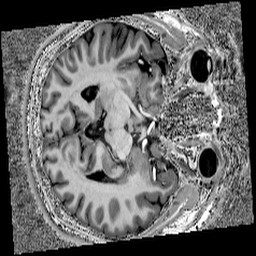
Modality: T1w
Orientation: axial
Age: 28
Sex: female
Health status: healthy
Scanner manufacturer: siemens
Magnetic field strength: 7 T
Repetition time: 4.3 s
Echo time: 0.00227 s